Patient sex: M
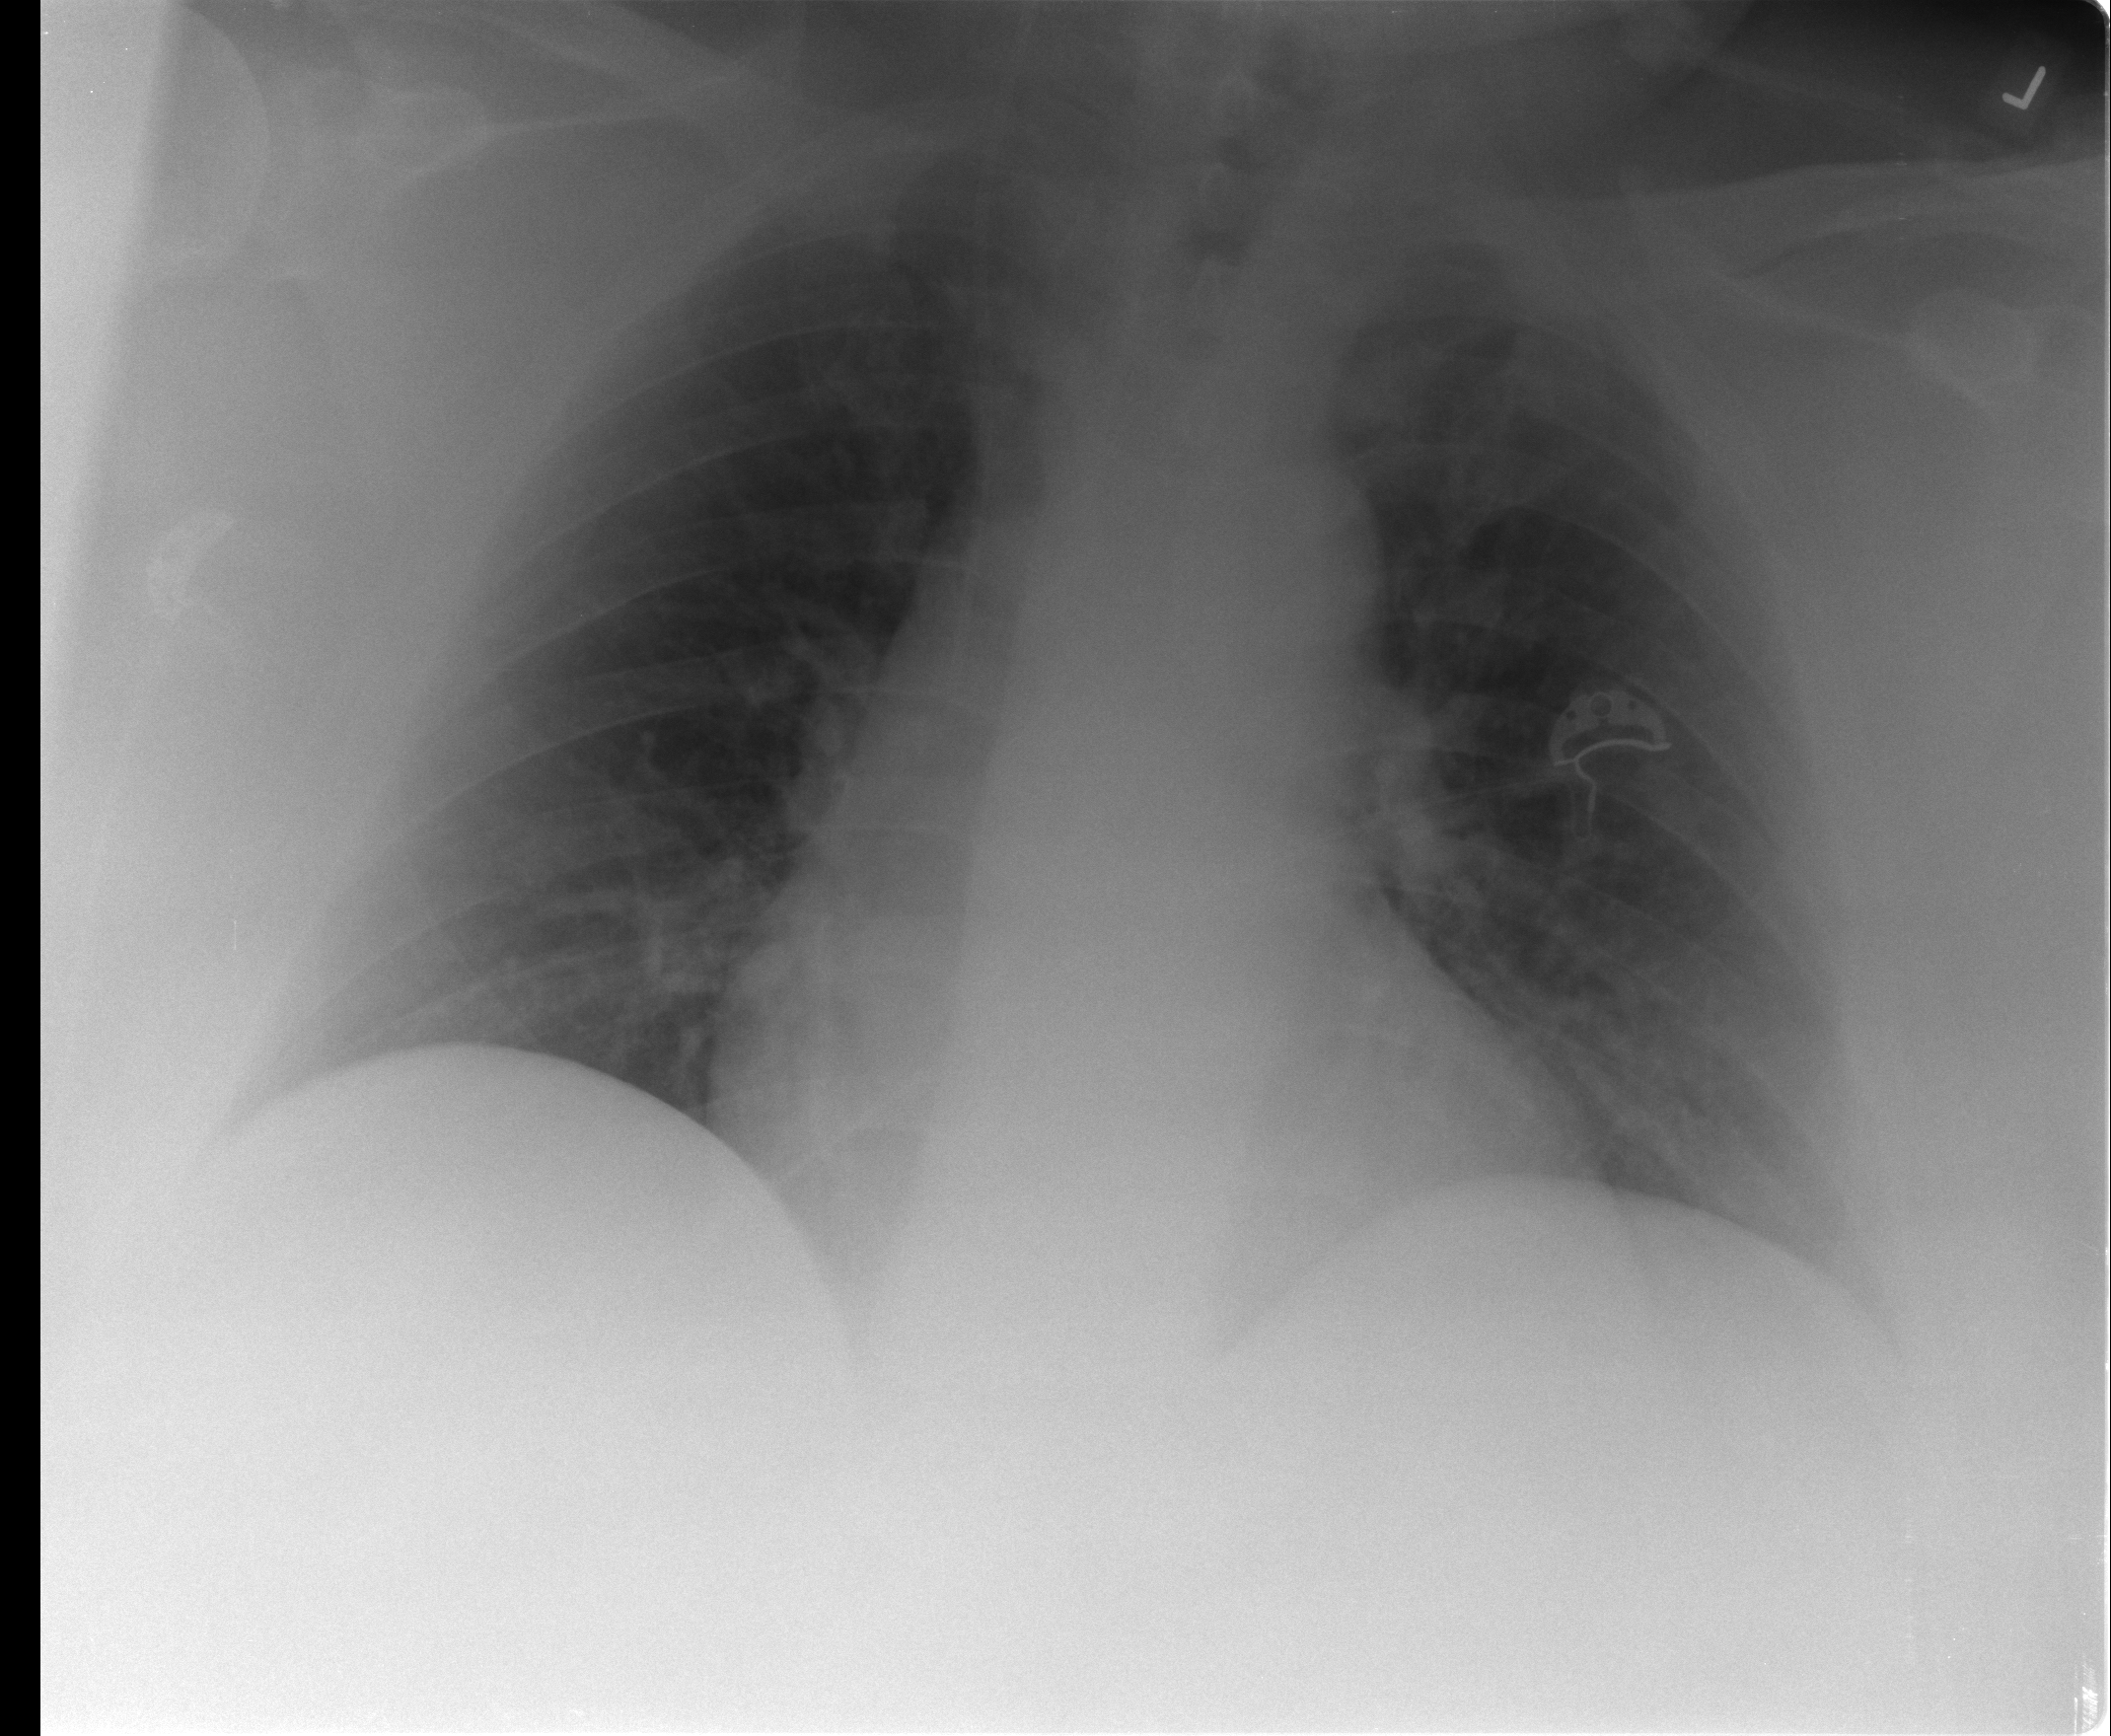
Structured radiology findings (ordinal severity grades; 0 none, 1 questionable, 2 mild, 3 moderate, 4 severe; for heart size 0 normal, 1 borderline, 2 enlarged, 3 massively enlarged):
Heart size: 2
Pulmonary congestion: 2
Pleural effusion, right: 0
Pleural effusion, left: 2
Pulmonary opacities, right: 0
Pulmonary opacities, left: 0
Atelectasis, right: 0
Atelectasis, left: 2